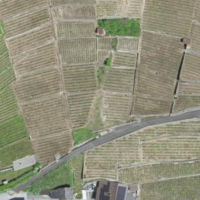
EUNIS habitat code: 40
Species observed at this site:
Verbascum thapsus
Convolvulus arvensis